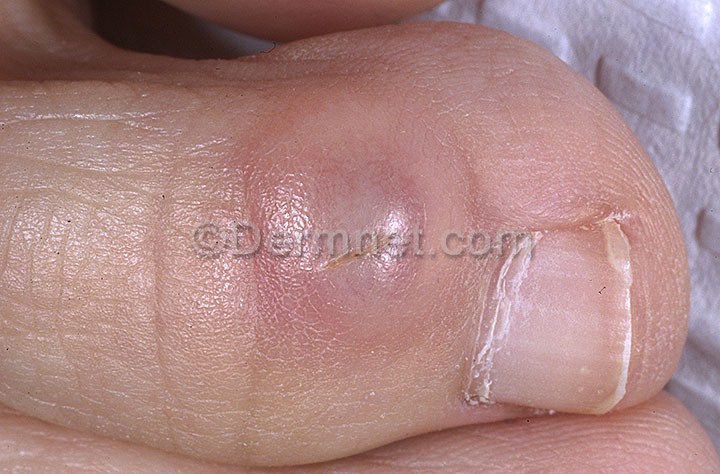
Disease: Nail Fungus and other Nail Disease